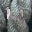
Label: 4